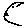
Label: moon